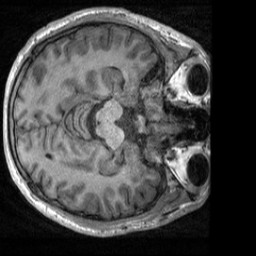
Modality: T1w
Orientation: axial
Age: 26
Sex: male
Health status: healthy
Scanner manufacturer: siemens
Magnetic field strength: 3 T
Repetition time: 2 s
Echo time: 0.00232 s